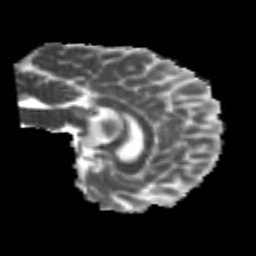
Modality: MD
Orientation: sagittal
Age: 22
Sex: male
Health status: healthy
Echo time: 0.074 s